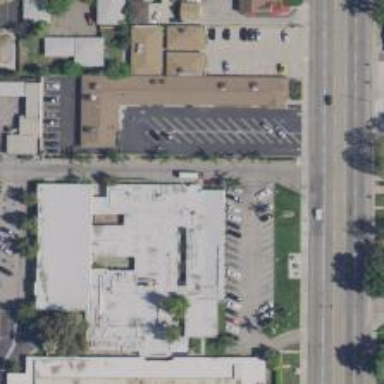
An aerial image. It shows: Clinic building offering healthcare services.